Question: I'm trying to use ember-simple-auth with a custom session. After logging in, when I try to access the session in a template, like so:
'''
{{session.current_user.email}}
'''
I get the following error:
'''
Uncaught Error: Assertion Failed: Required contextualElement for view <Ember._HandlebarsBoundView:ember375> is missing
'''
if I reload the page, the error goes away. Also, if I use an unbound helper, it goes away:
'''
{{unbound session.current_user.email}}
'''
I have the following code to set the current_user when the user_id changes:
'''
import Session from 'simple-auth/session';
import Ember from 'ember';
export function initialize(container) {
Session.reopen({
setCurrentUser: function() {
var id = this.get('user_id');
var _this = this;
if(!Ember.isEmpty(id)) {
return container.lookup('store:main').find('user', id).then(function(user){
_this.set('current_user', user);
});
}
}.observes('user_id')
});
}
export default {
name: 'authentication',
before: 'simple-auth',
initialize: initialize
};
'''
What am I doing wrong?
## Edit #1:
Where would I put this code? An initializer? 'app/sessions/custom.js'?
'''
export default Session.extend({
currentUser: function() {
var userId = this.get('user_id');
if (!Ember.isEmpty(userId)) {
return this.container.lookup('store:main').find('user', userId);
}
}.property('user_id')
});
'''
Then in the environment.js I set:
'''
ENV['simple-auth'] = {
session: 'session:custom'
}
'''
and in the initializer I register the custom session?
'''
container.register('session:custom', Session);
'''
## Edit #2:
Moved custom session to 'sessions/custom.js'. Still same error:

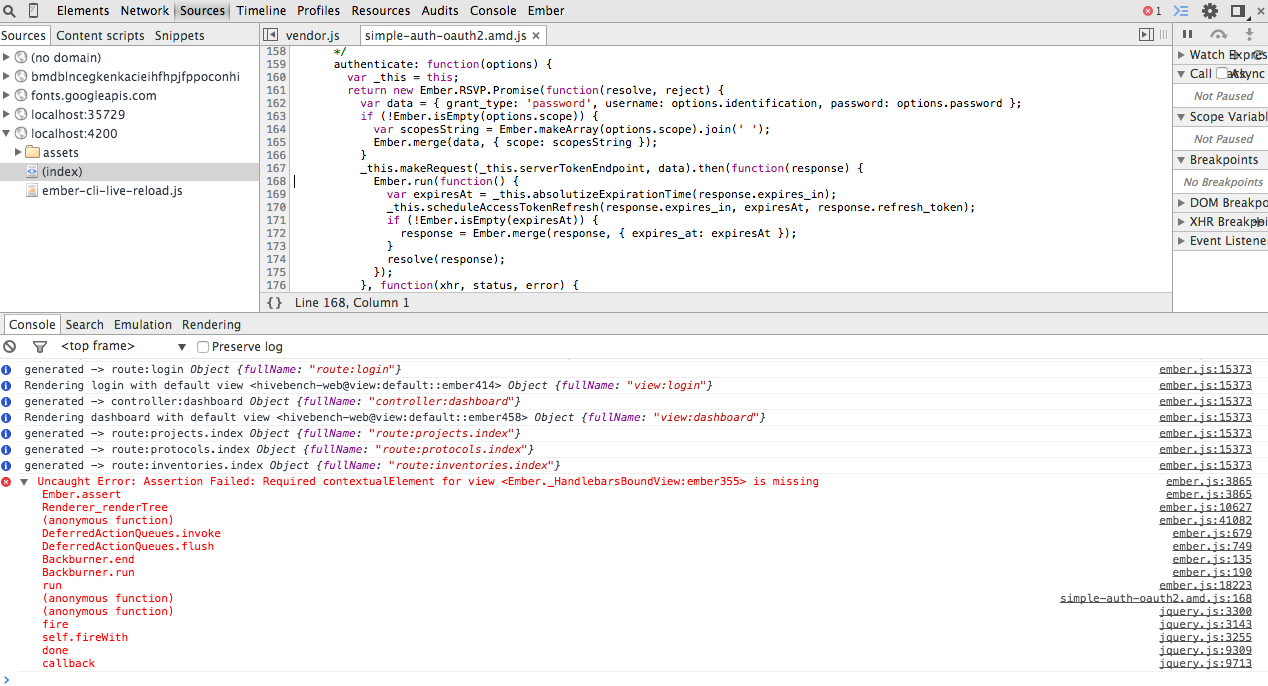
Answer: I would define a 'currentUser' method on the Session that returns the user as a promise:
'''
export default Session.extend({
currentUser: function() {
var userId = this.get('user_id');
if (!Ember.isEmpty(userId)) {
return this.container.lookup('store:main').find('user', userId);
}
}.property('user_id')
});
'''
Also you should better define your own customer session class that extends from the Ember Simple Auth 'Session' class instead of reopening that.